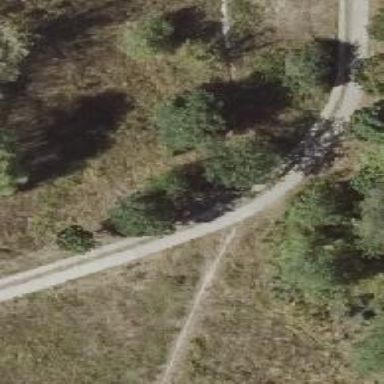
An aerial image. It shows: Dirt path.